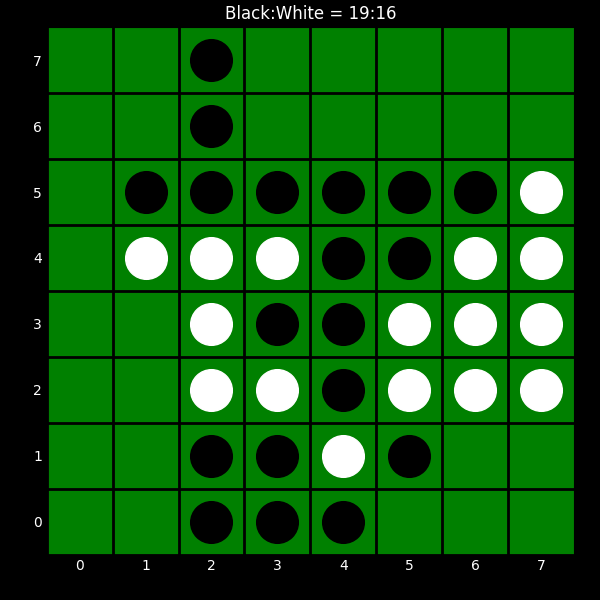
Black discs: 19
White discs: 16